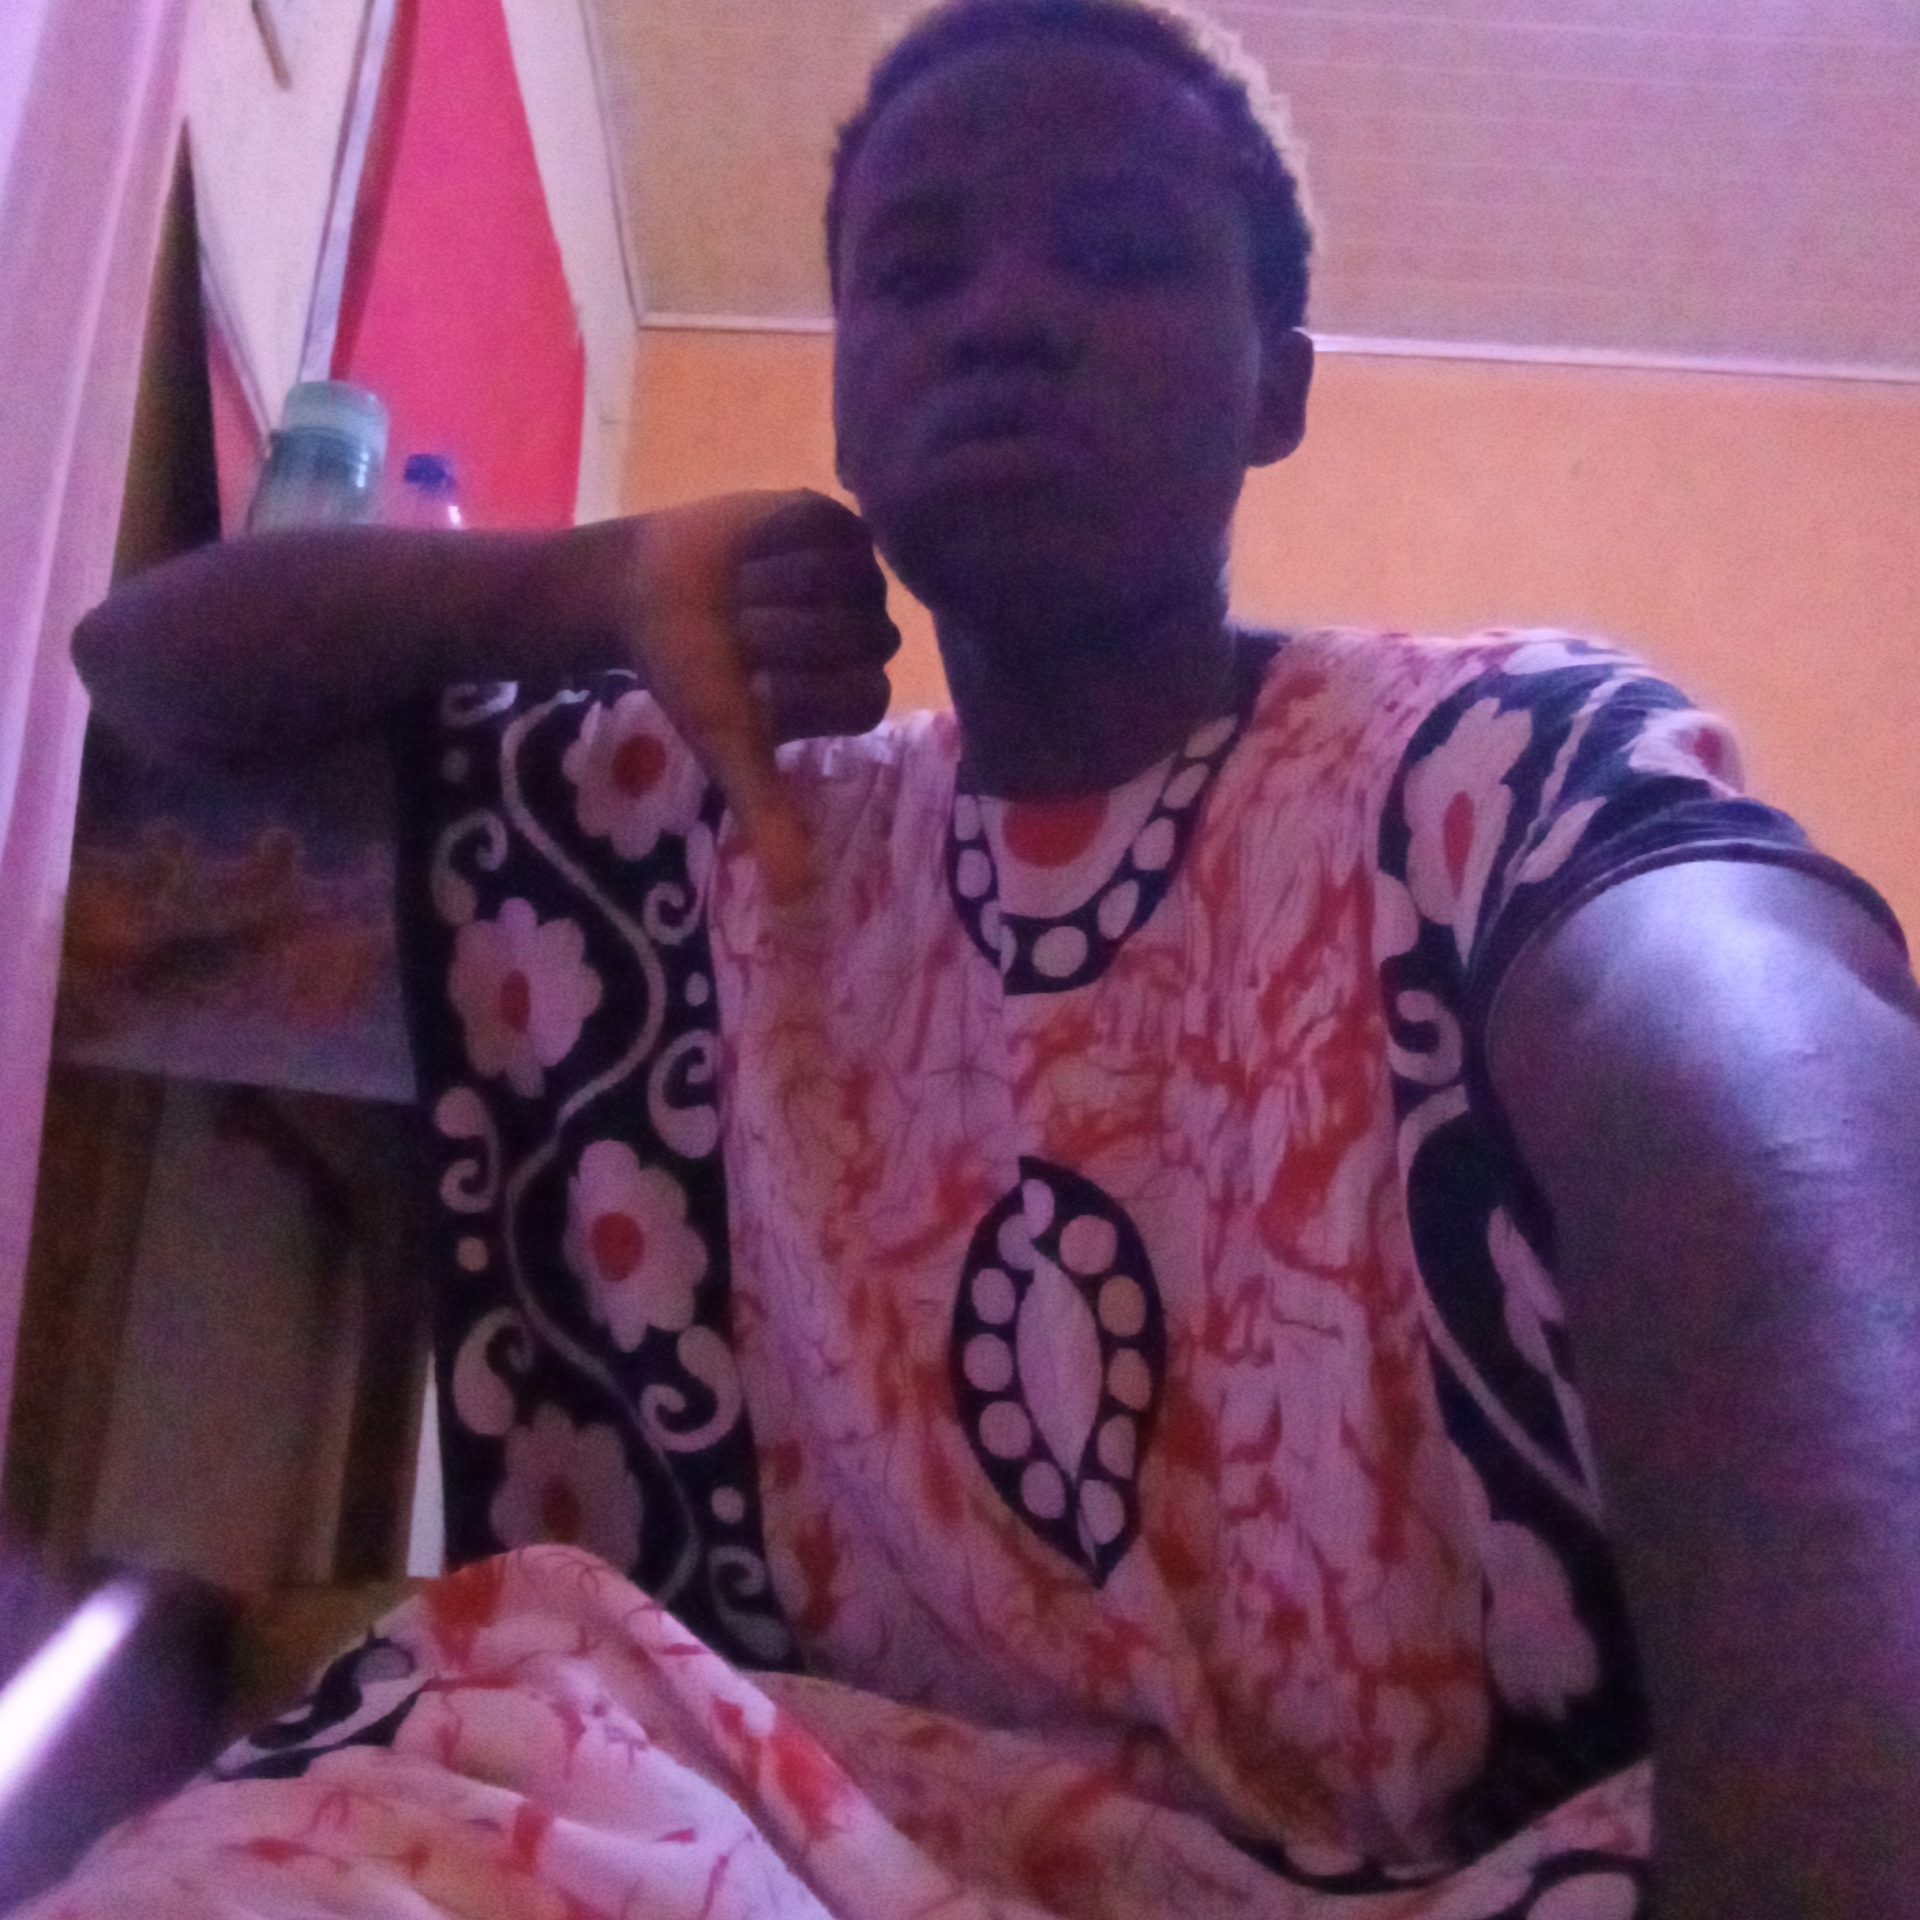
Label: noise